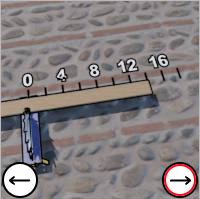
Task: length
Answer: 14
First scale value: 4.0